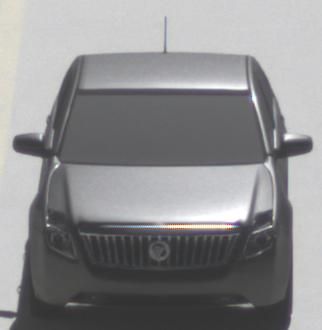
Make: Mercury
Model: Milan
Detailed model: -
Model produced from: 2009
Model produced until: 2010
Doors: 4
Color: gray
Road condition: dry road
Daytime: midday
Contrast: high contrast